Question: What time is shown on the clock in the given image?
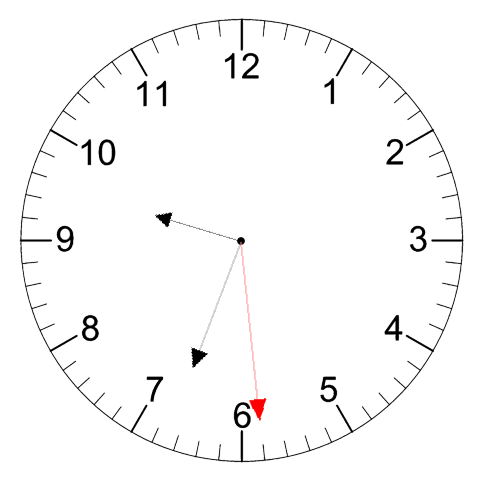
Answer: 09:33:29